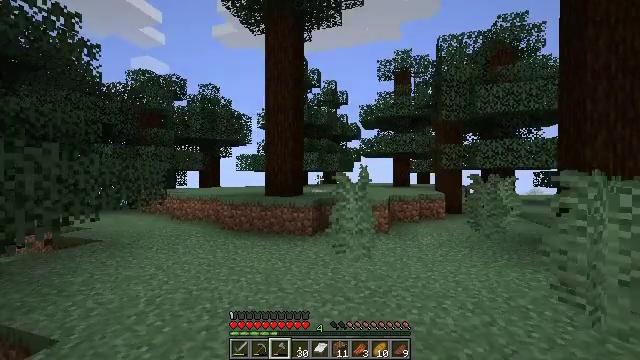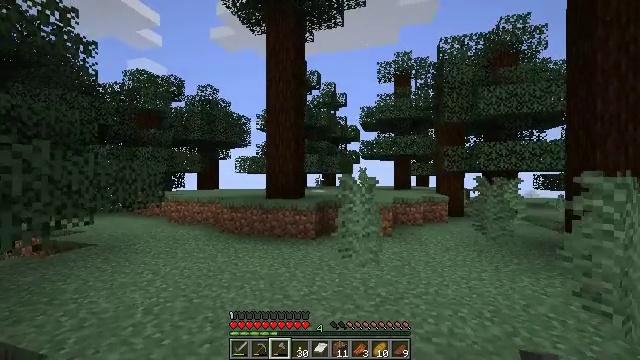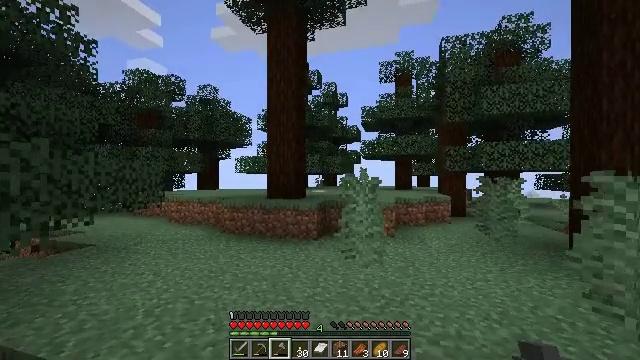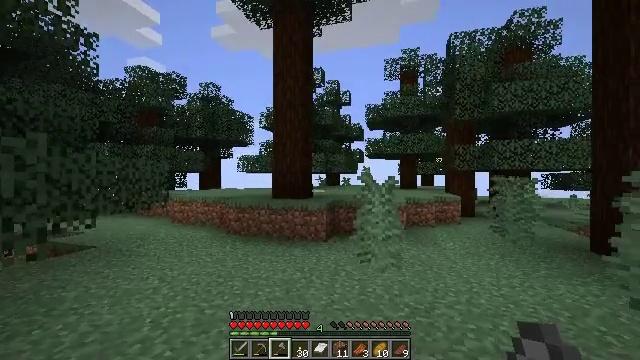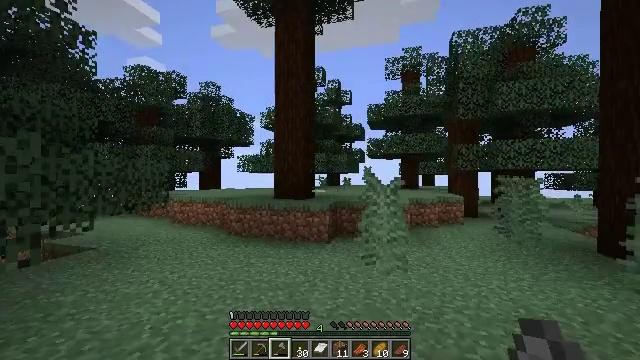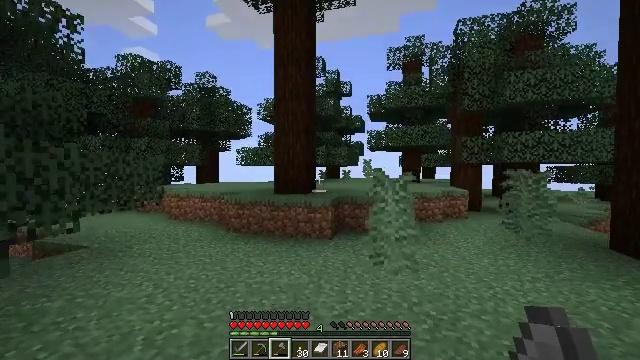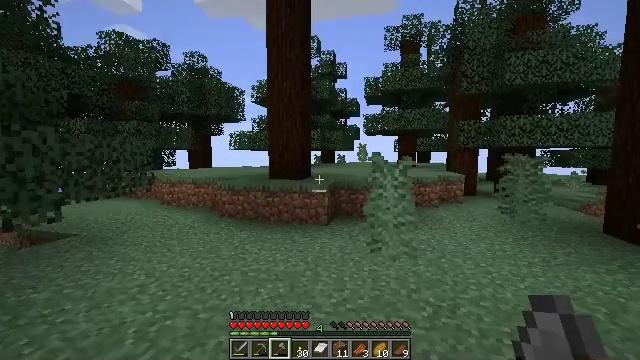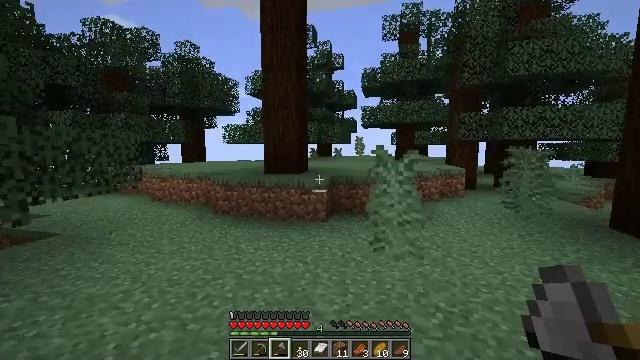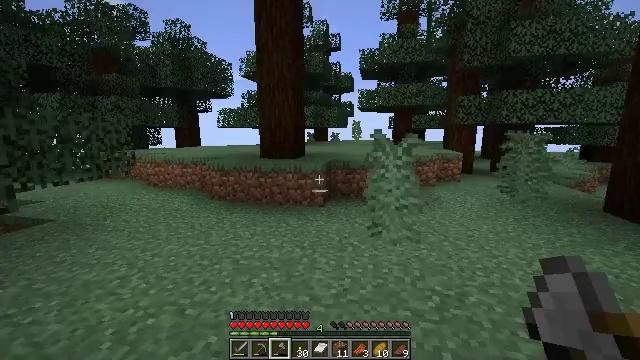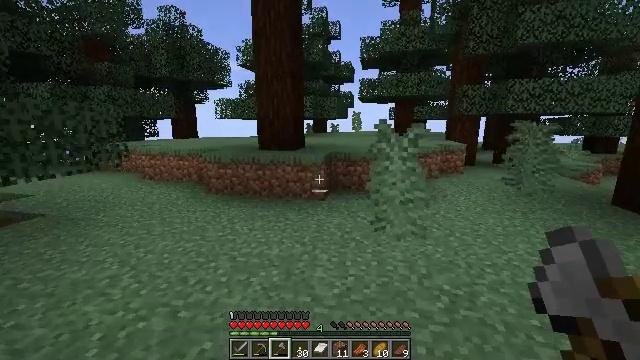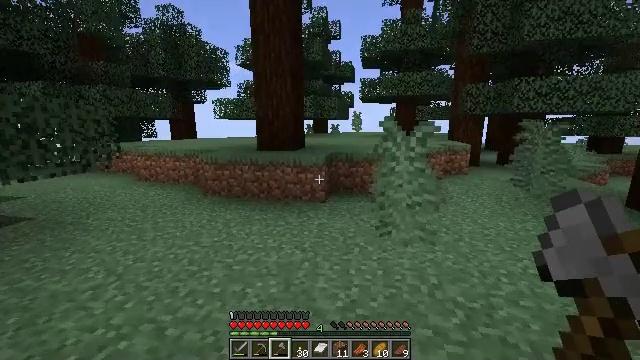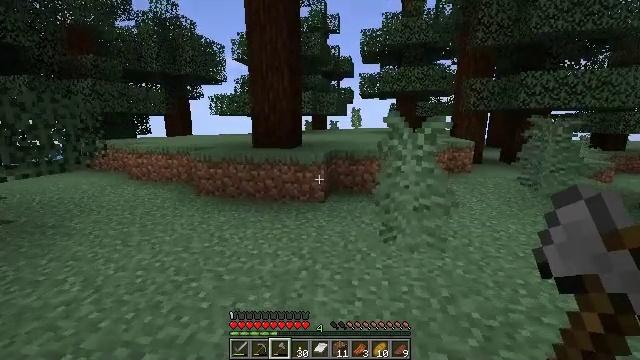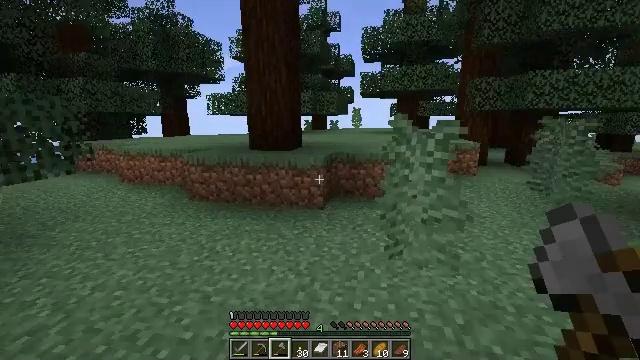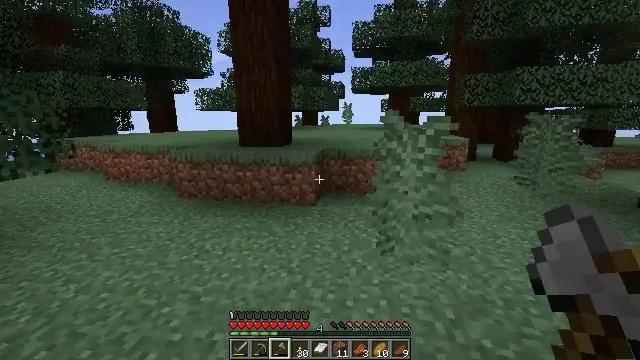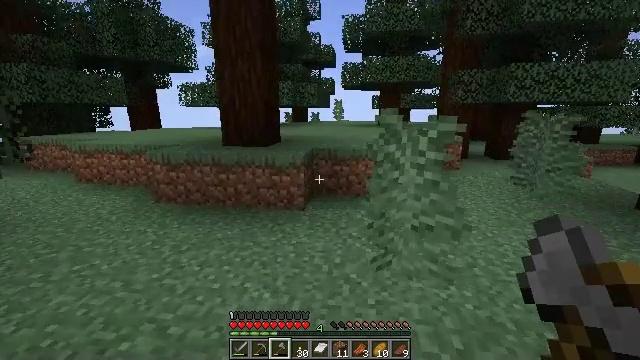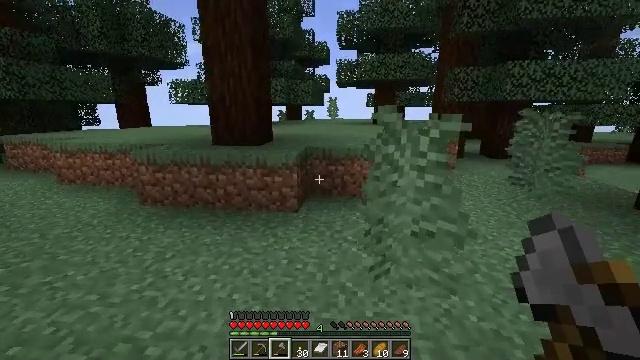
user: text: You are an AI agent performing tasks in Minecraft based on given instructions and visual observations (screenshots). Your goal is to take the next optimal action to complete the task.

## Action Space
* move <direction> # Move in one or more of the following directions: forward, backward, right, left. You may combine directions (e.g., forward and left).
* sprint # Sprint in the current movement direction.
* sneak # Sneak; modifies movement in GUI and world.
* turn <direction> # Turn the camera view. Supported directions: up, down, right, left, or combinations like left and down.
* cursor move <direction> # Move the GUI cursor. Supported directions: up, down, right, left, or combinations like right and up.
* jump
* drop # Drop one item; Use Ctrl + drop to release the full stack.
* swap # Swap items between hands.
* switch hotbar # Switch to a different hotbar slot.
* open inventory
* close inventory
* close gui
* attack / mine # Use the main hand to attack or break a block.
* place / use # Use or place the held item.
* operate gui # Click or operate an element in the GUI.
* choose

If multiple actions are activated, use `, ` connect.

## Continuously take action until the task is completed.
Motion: motion action
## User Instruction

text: Mine the large fern from the ground.
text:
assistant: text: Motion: move forward and move left
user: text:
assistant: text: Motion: move forward and move left
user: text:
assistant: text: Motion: move forward and move left
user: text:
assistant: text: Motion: move forward
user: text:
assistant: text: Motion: move forward, turn down
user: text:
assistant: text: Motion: move forward, turn right and down
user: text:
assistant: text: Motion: move forward, turn down
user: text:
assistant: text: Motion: move forward, turn down
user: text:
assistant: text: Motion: move forward, turn down
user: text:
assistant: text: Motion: move forward
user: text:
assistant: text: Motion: move forward
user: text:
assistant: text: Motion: move forward
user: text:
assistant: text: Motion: move forward, turn right
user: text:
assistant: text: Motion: move forward, turn right
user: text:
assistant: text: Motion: move forward, turn right
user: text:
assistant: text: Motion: move forward
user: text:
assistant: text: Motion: move forward
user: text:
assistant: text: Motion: move forward
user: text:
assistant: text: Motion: move forward
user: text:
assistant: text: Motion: move forward, jump
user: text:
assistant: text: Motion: move forward, jump
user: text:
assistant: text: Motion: move forward, jump
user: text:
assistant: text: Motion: move forward, jump
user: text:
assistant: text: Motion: move forward, jump
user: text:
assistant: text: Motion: move forward, jump
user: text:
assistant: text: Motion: move forward, jump
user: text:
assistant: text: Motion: move forward, jump
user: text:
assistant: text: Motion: move forward
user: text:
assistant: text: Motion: move forward
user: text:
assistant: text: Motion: move forward, jump